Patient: sex M, age 43
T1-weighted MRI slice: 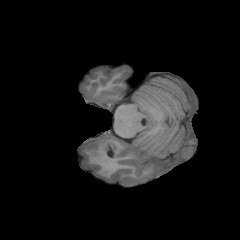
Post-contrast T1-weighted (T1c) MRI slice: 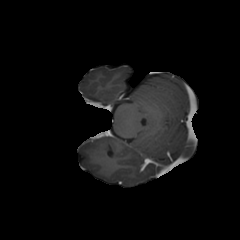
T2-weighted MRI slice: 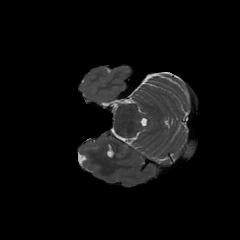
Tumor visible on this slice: no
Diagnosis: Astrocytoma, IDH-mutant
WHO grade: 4